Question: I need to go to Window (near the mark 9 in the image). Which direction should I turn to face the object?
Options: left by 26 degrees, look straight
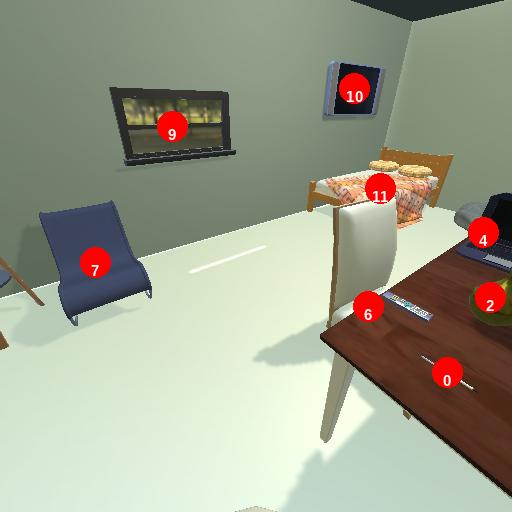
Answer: left by 26 degrees